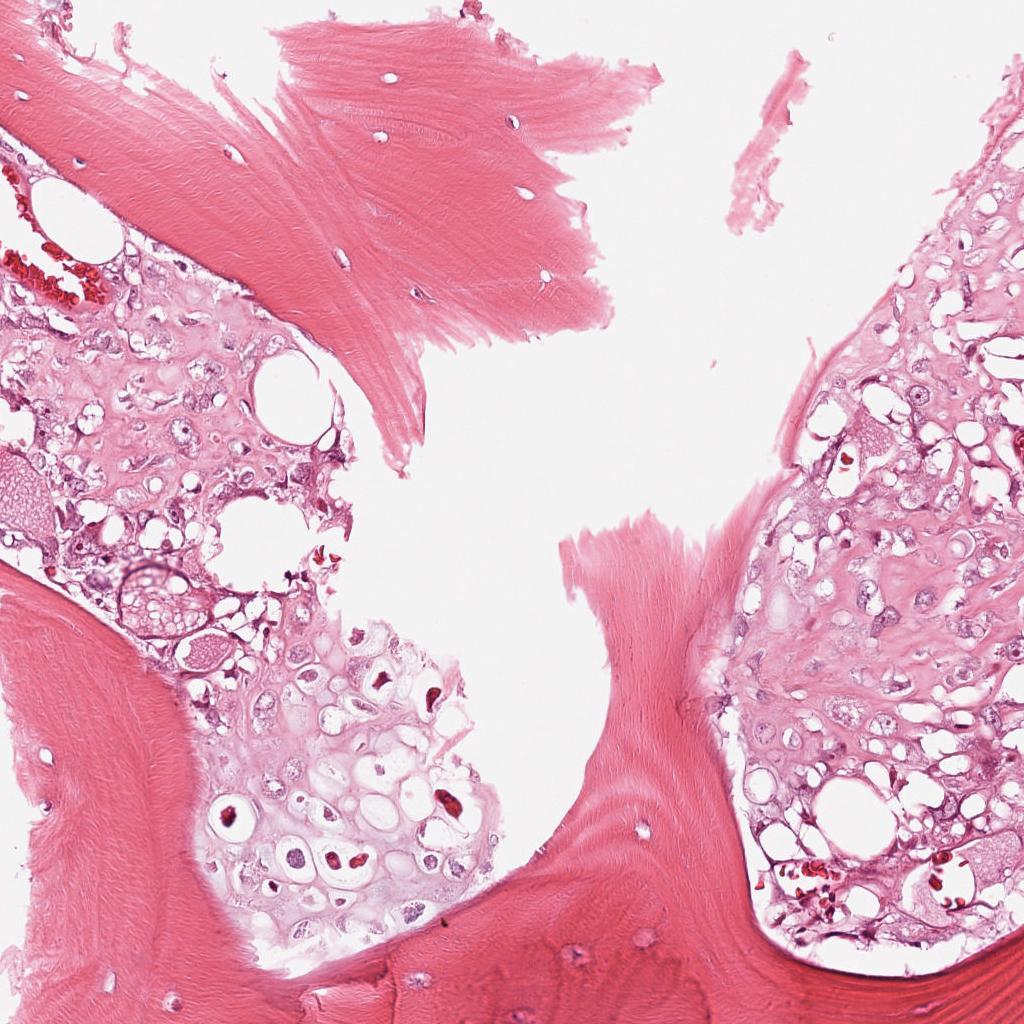
Label: Viable